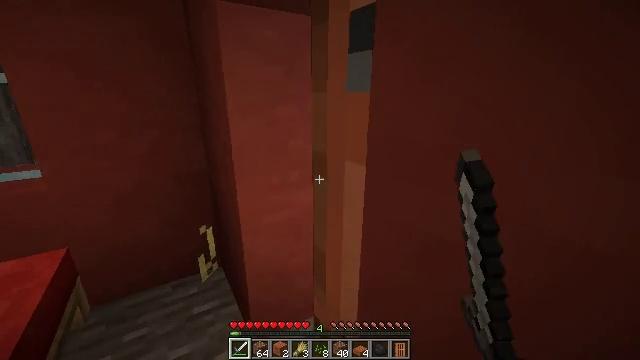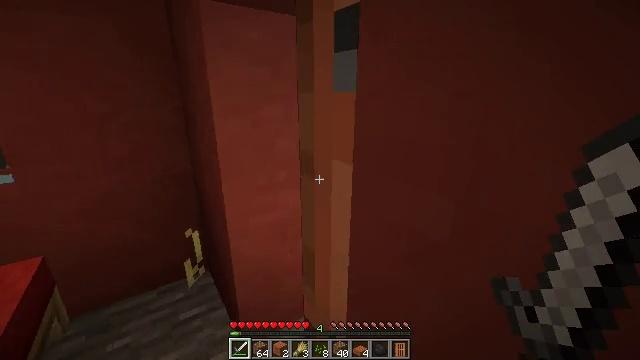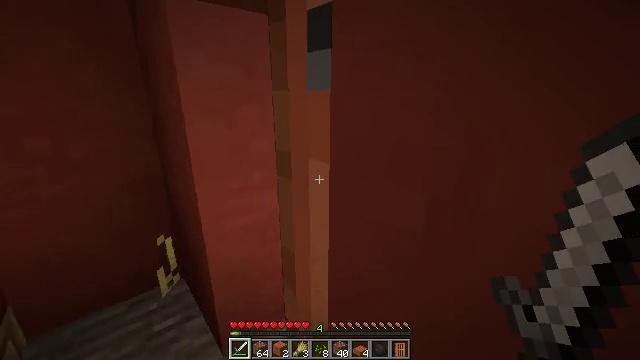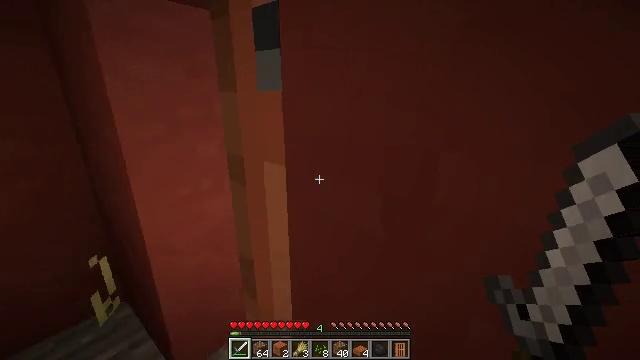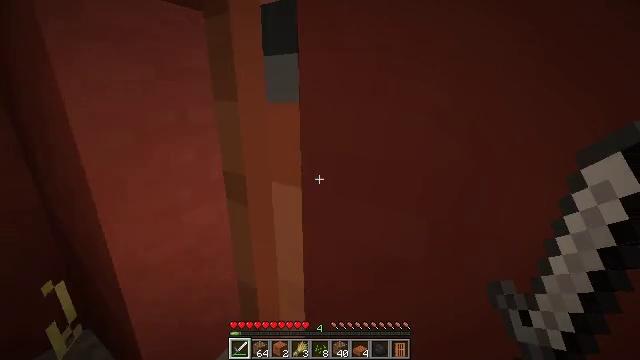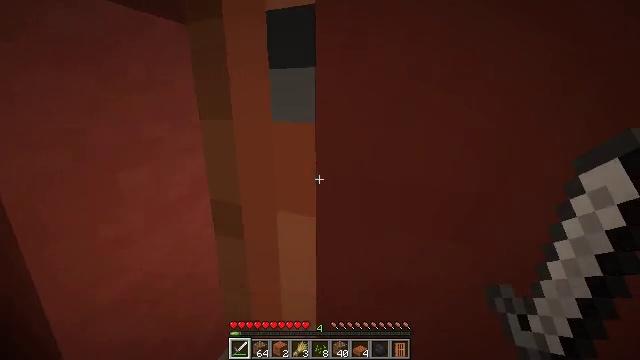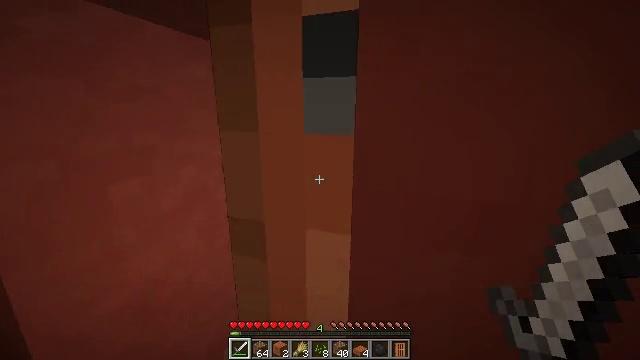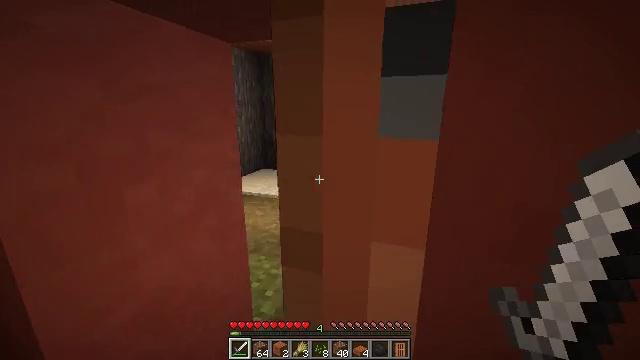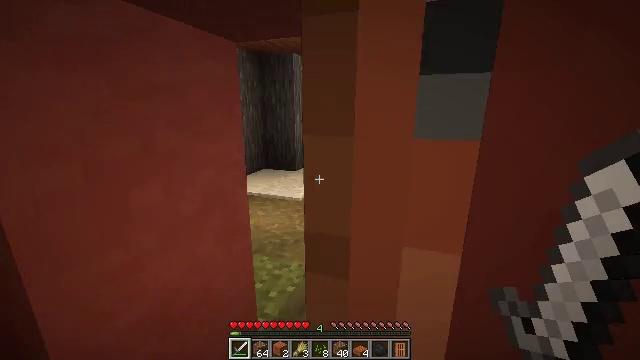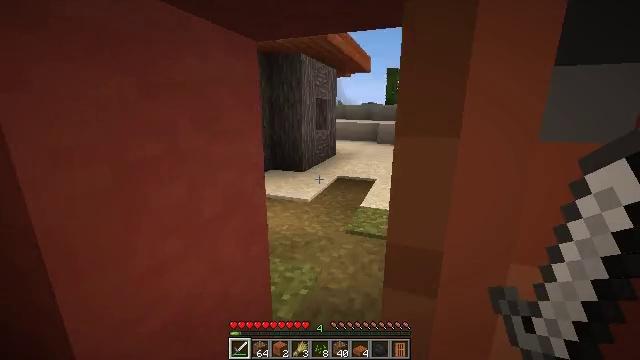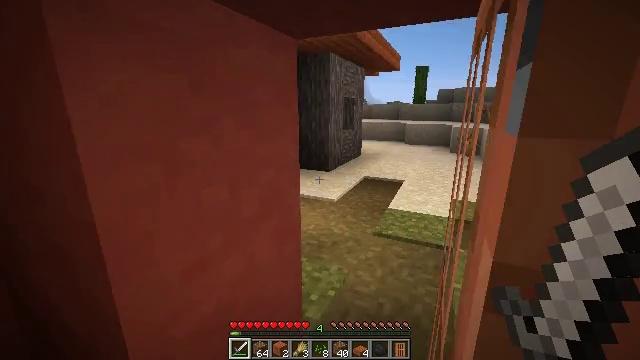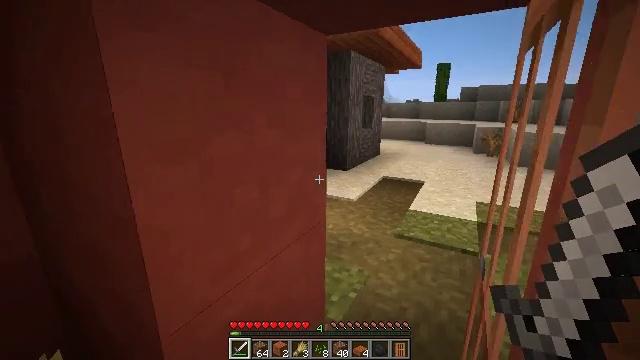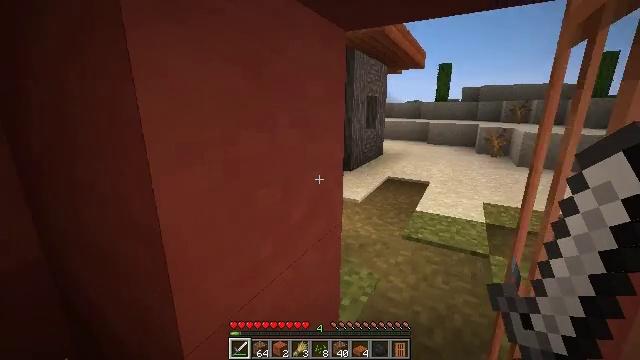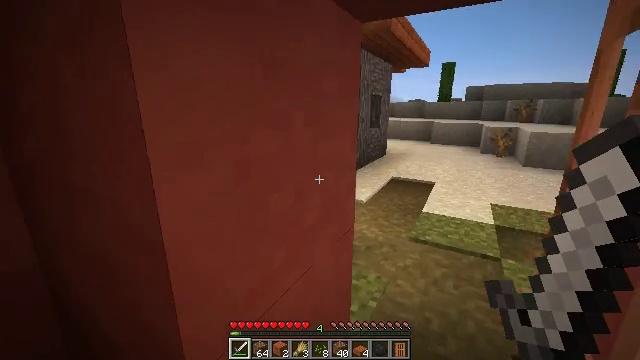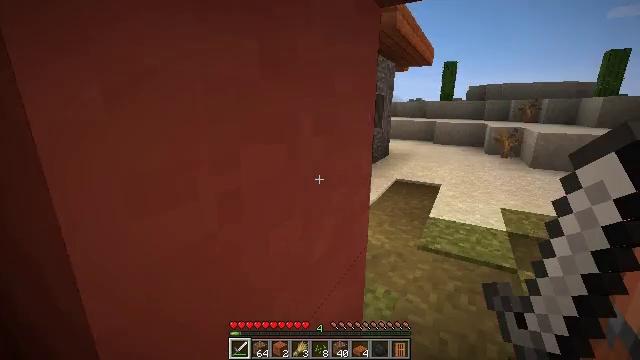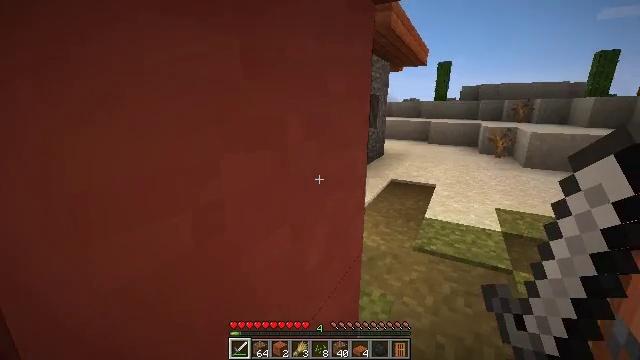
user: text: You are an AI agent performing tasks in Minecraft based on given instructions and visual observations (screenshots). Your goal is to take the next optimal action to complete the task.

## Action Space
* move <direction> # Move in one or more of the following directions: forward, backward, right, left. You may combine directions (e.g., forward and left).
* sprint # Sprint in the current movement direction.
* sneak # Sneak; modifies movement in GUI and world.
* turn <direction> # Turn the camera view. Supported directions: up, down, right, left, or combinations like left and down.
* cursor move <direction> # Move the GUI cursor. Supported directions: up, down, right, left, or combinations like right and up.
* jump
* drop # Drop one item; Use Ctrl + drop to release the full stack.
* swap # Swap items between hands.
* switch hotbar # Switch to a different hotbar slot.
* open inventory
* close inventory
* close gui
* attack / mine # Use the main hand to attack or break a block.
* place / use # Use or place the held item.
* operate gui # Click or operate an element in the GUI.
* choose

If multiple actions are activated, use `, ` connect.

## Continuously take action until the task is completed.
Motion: motion action
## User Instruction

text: Mine sand by the water.
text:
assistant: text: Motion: turn right
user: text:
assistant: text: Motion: turn right
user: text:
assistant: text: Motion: move forward, turn right
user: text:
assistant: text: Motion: move forward, turn right
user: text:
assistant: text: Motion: move forward, turn right and up
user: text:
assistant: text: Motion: move forward, turn right and up
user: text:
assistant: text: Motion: move forward
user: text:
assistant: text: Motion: move forward
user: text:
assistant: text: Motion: move forward
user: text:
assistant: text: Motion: move forward, turn left
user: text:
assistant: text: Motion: move forward, turn left
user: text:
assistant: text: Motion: move forward
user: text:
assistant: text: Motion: move forward, use / place
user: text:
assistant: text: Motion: move forward, use / place
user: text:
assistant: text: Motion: move forward, turn right, use / place
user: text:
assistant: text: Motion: move forward, turn right, use / place
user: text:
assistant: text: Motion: move forward, turn right and up
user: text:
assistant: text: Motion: move forward, turn right
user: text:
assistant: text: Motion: move forward
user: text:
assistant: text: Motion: move forward
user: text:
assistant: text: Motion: move forward
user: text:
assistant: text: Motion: move forward
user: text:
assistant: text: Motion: move forward
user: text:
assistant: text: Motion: move forward, turn left
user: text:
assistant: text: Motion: move forward
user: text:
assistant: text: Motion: move forward, turn left
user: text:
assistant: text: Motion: move forward
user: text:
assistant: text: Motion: move forward, turn left
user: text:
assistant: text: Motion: move forward, turn left
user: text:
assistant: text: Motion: move forward